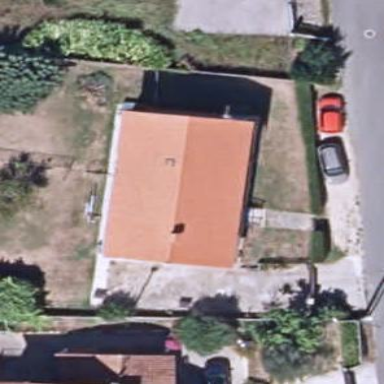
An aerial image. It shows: Simple house.